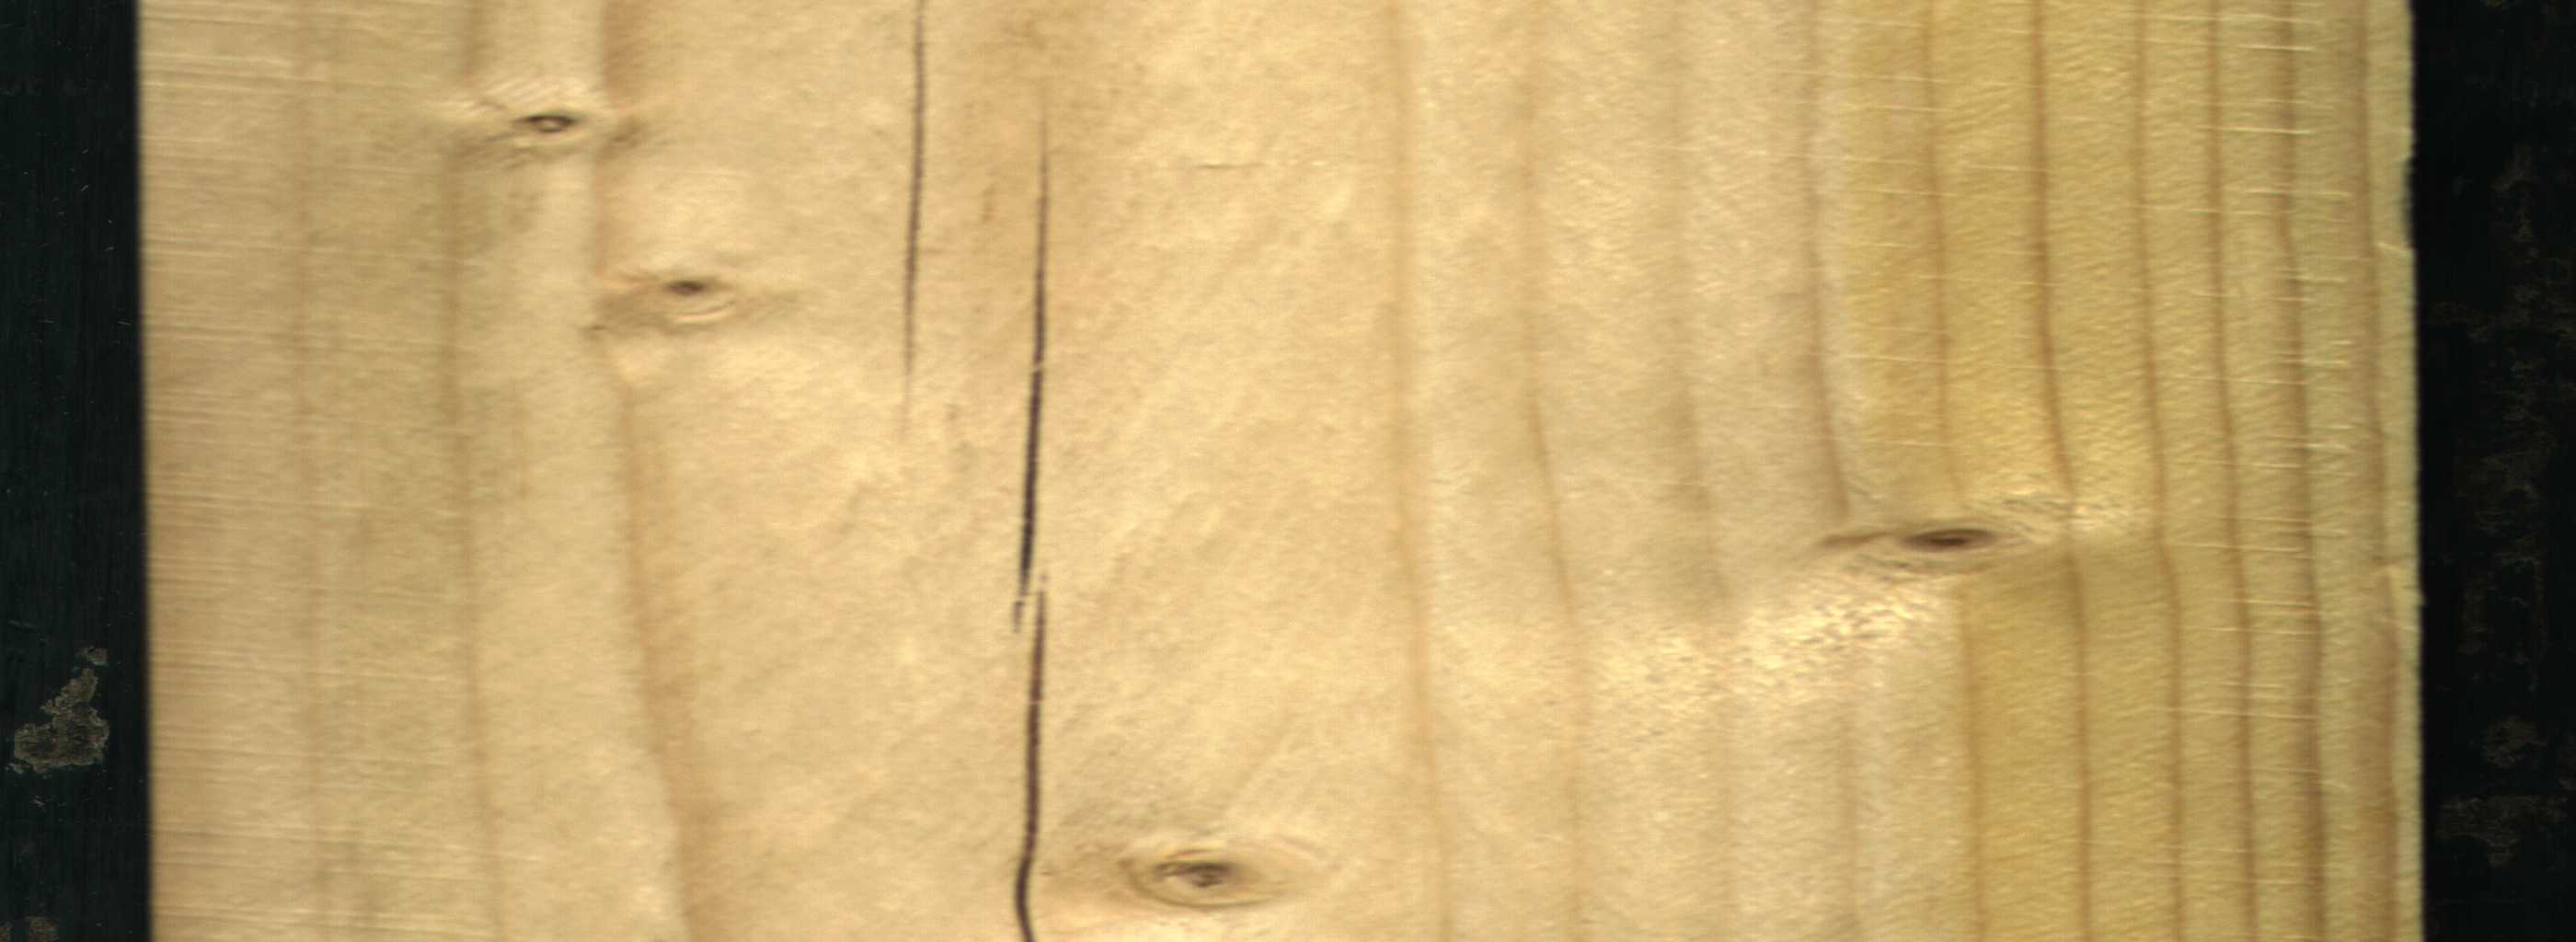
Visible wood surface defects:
Crack
Crack
Live_Knot
Live_Knot
Live_Knot
Live_Knot